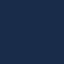
Land use / land cover: SeaLake